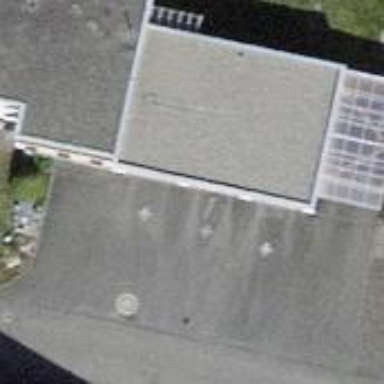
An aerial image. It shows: Garage.